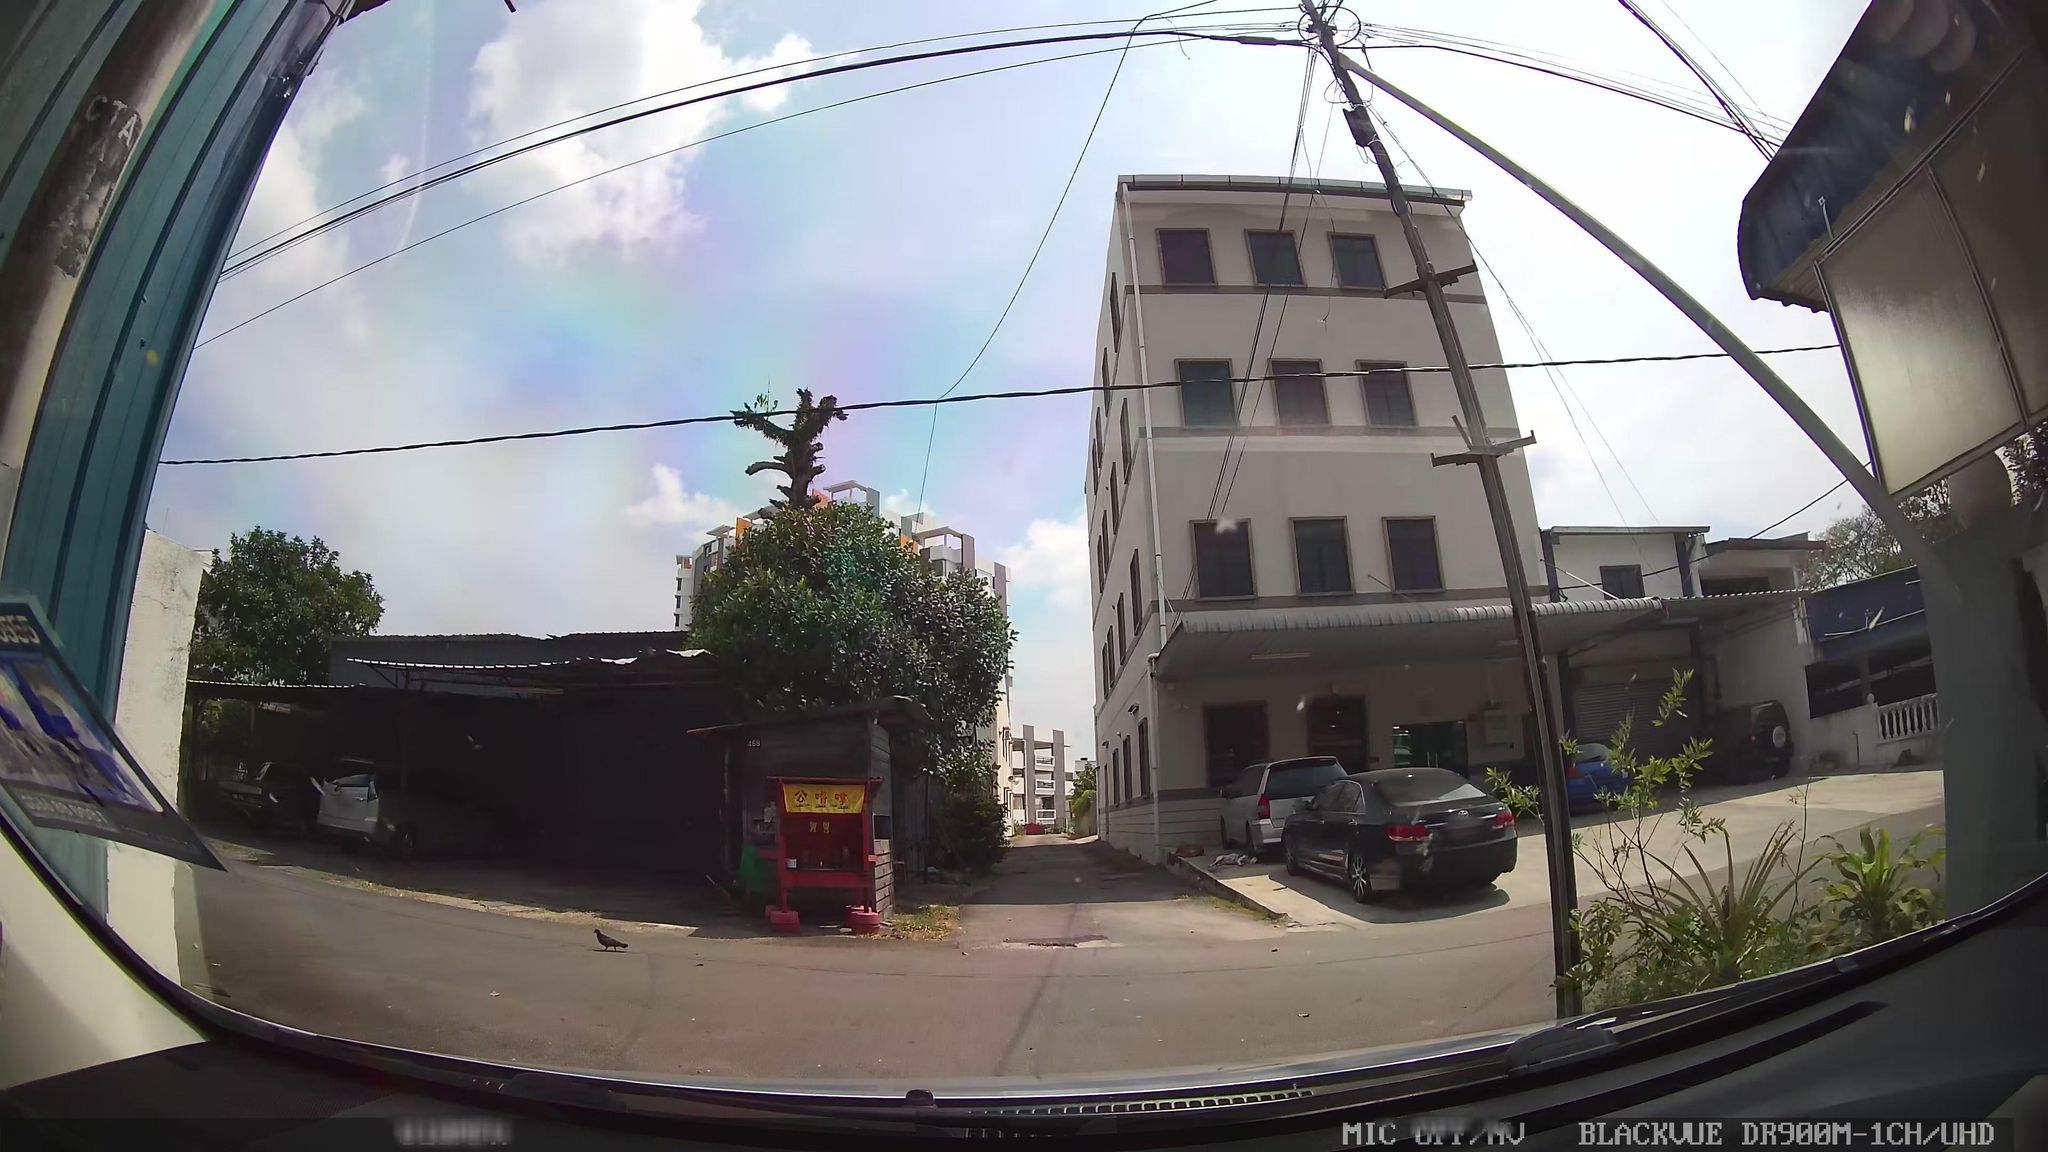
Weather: clear
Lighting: day
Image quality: good
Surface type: driving surface
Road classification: service, residential
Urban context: urban centre
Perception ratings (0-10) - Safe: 1.99, Lively: 9.55, Beautiful: 1.6, Boring: 5.24, Depressing: 4.19, Wealthy: 4.04